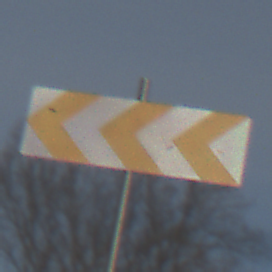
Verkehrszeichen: RichtungstafelnInKurvenGrossRechts
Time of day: MorningAfternoon
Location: Outdoor (Nature)
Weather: PartlyCloudy
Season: NotSpecified
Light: Natural